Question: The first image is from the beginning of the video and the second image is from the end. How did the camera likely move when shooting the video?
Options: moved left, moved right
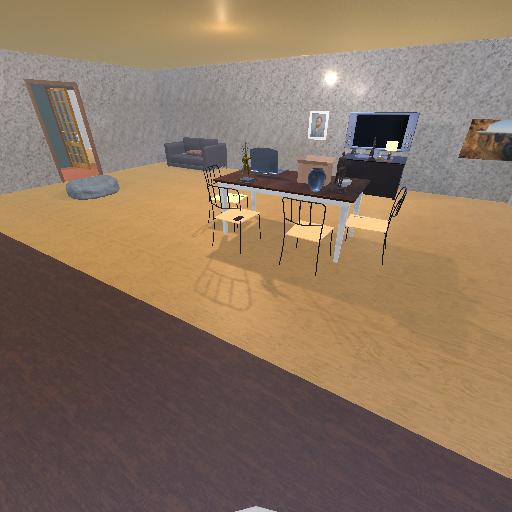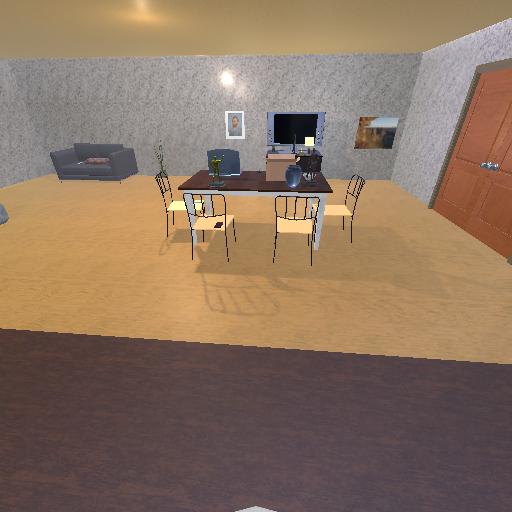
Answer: moved left